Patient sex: F
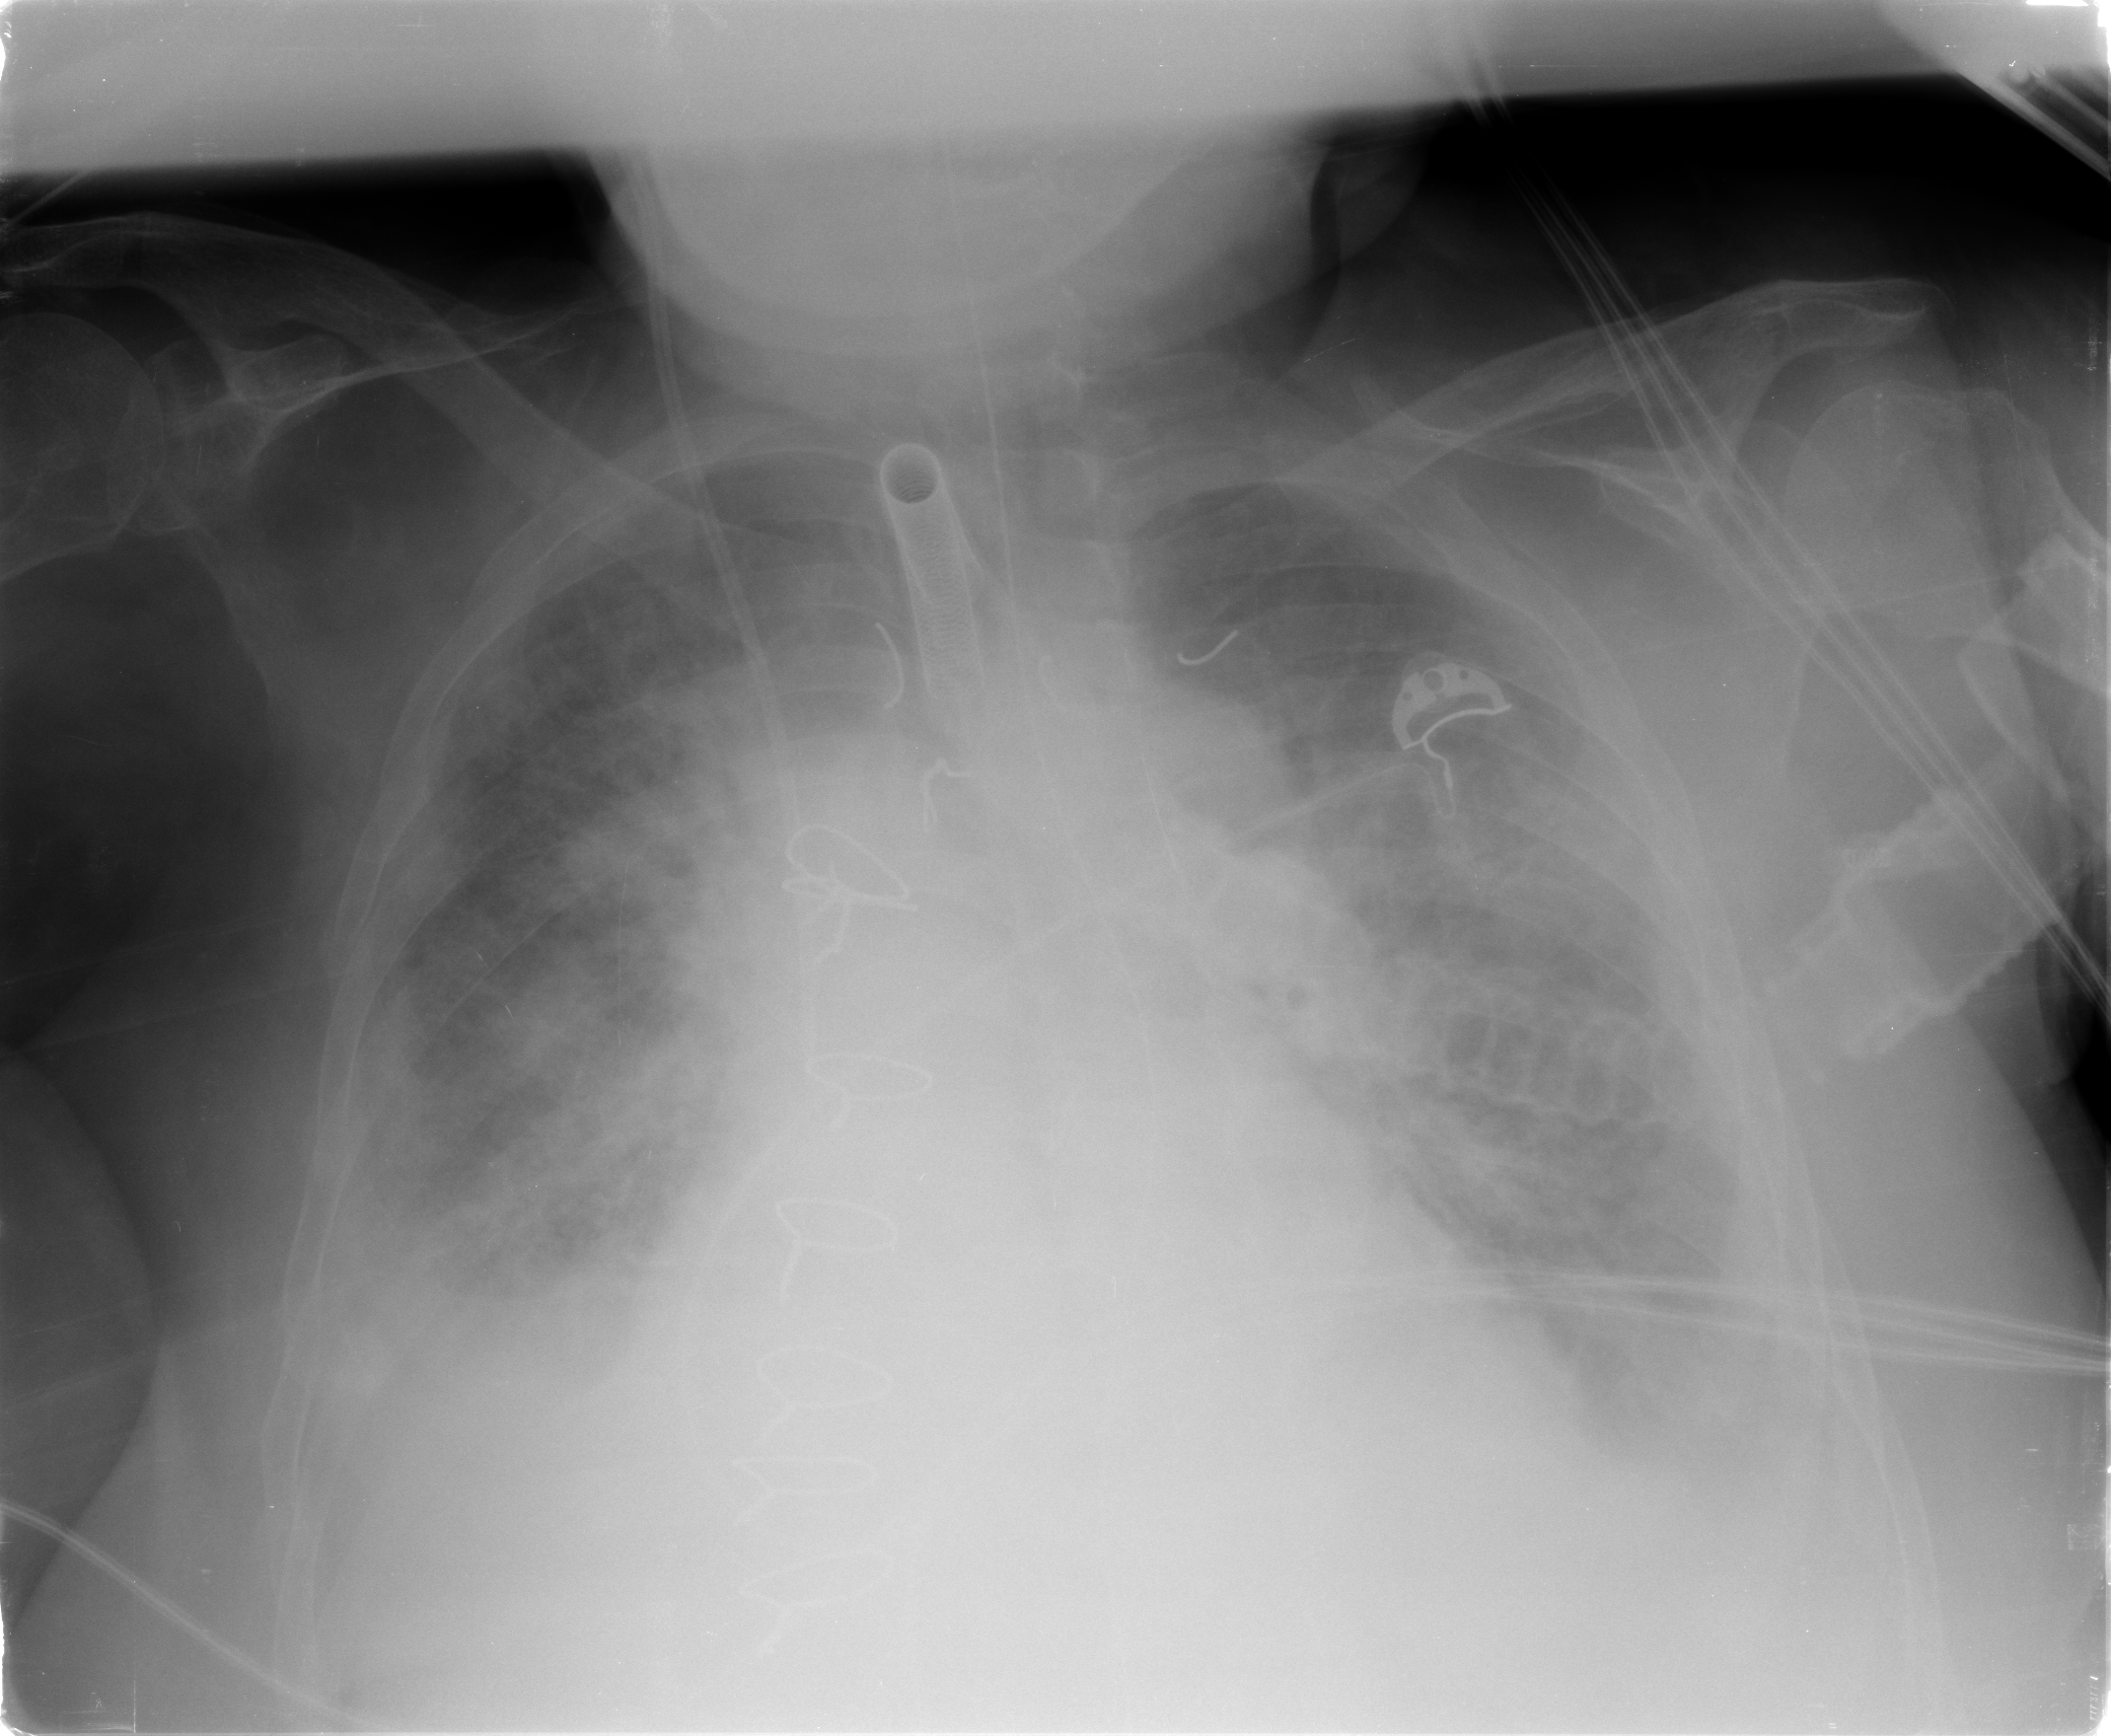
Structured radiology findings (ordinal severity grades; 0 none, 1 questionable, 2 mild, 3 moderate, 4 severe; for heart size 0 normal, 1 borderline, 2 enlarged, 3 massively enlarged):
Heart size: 2
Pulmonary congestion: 3
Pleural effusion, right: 2
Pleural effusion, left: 2
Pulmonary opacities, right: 4
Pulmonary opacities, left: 3
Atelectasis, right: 3
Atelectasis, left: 3